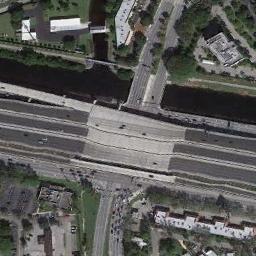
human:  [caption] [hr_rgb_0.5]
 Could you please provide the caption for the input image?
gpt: Many trees are beside the overpass .

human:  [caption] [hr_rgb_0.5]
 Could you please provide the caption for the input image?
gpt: This overpass intersects the road at right angle .

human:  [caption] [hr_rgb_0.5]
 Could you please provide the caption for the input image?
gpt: The cross-line overpass is over the road and a river is next to the overpass .

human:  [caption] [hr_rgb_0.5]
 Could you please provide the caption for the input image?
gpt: The overpass is next to some houses and trees with a river passed by .

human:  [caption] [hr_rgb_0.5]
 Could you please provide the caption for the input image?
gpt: There are some buildings and a river beside the overpass .